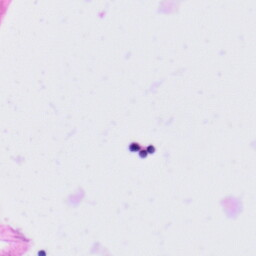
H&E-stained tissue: Tonsil